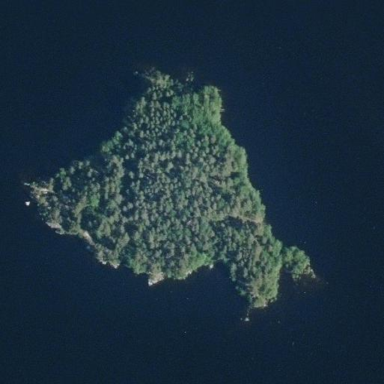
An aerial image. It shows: Forested woodland on charming islet.